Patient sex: M
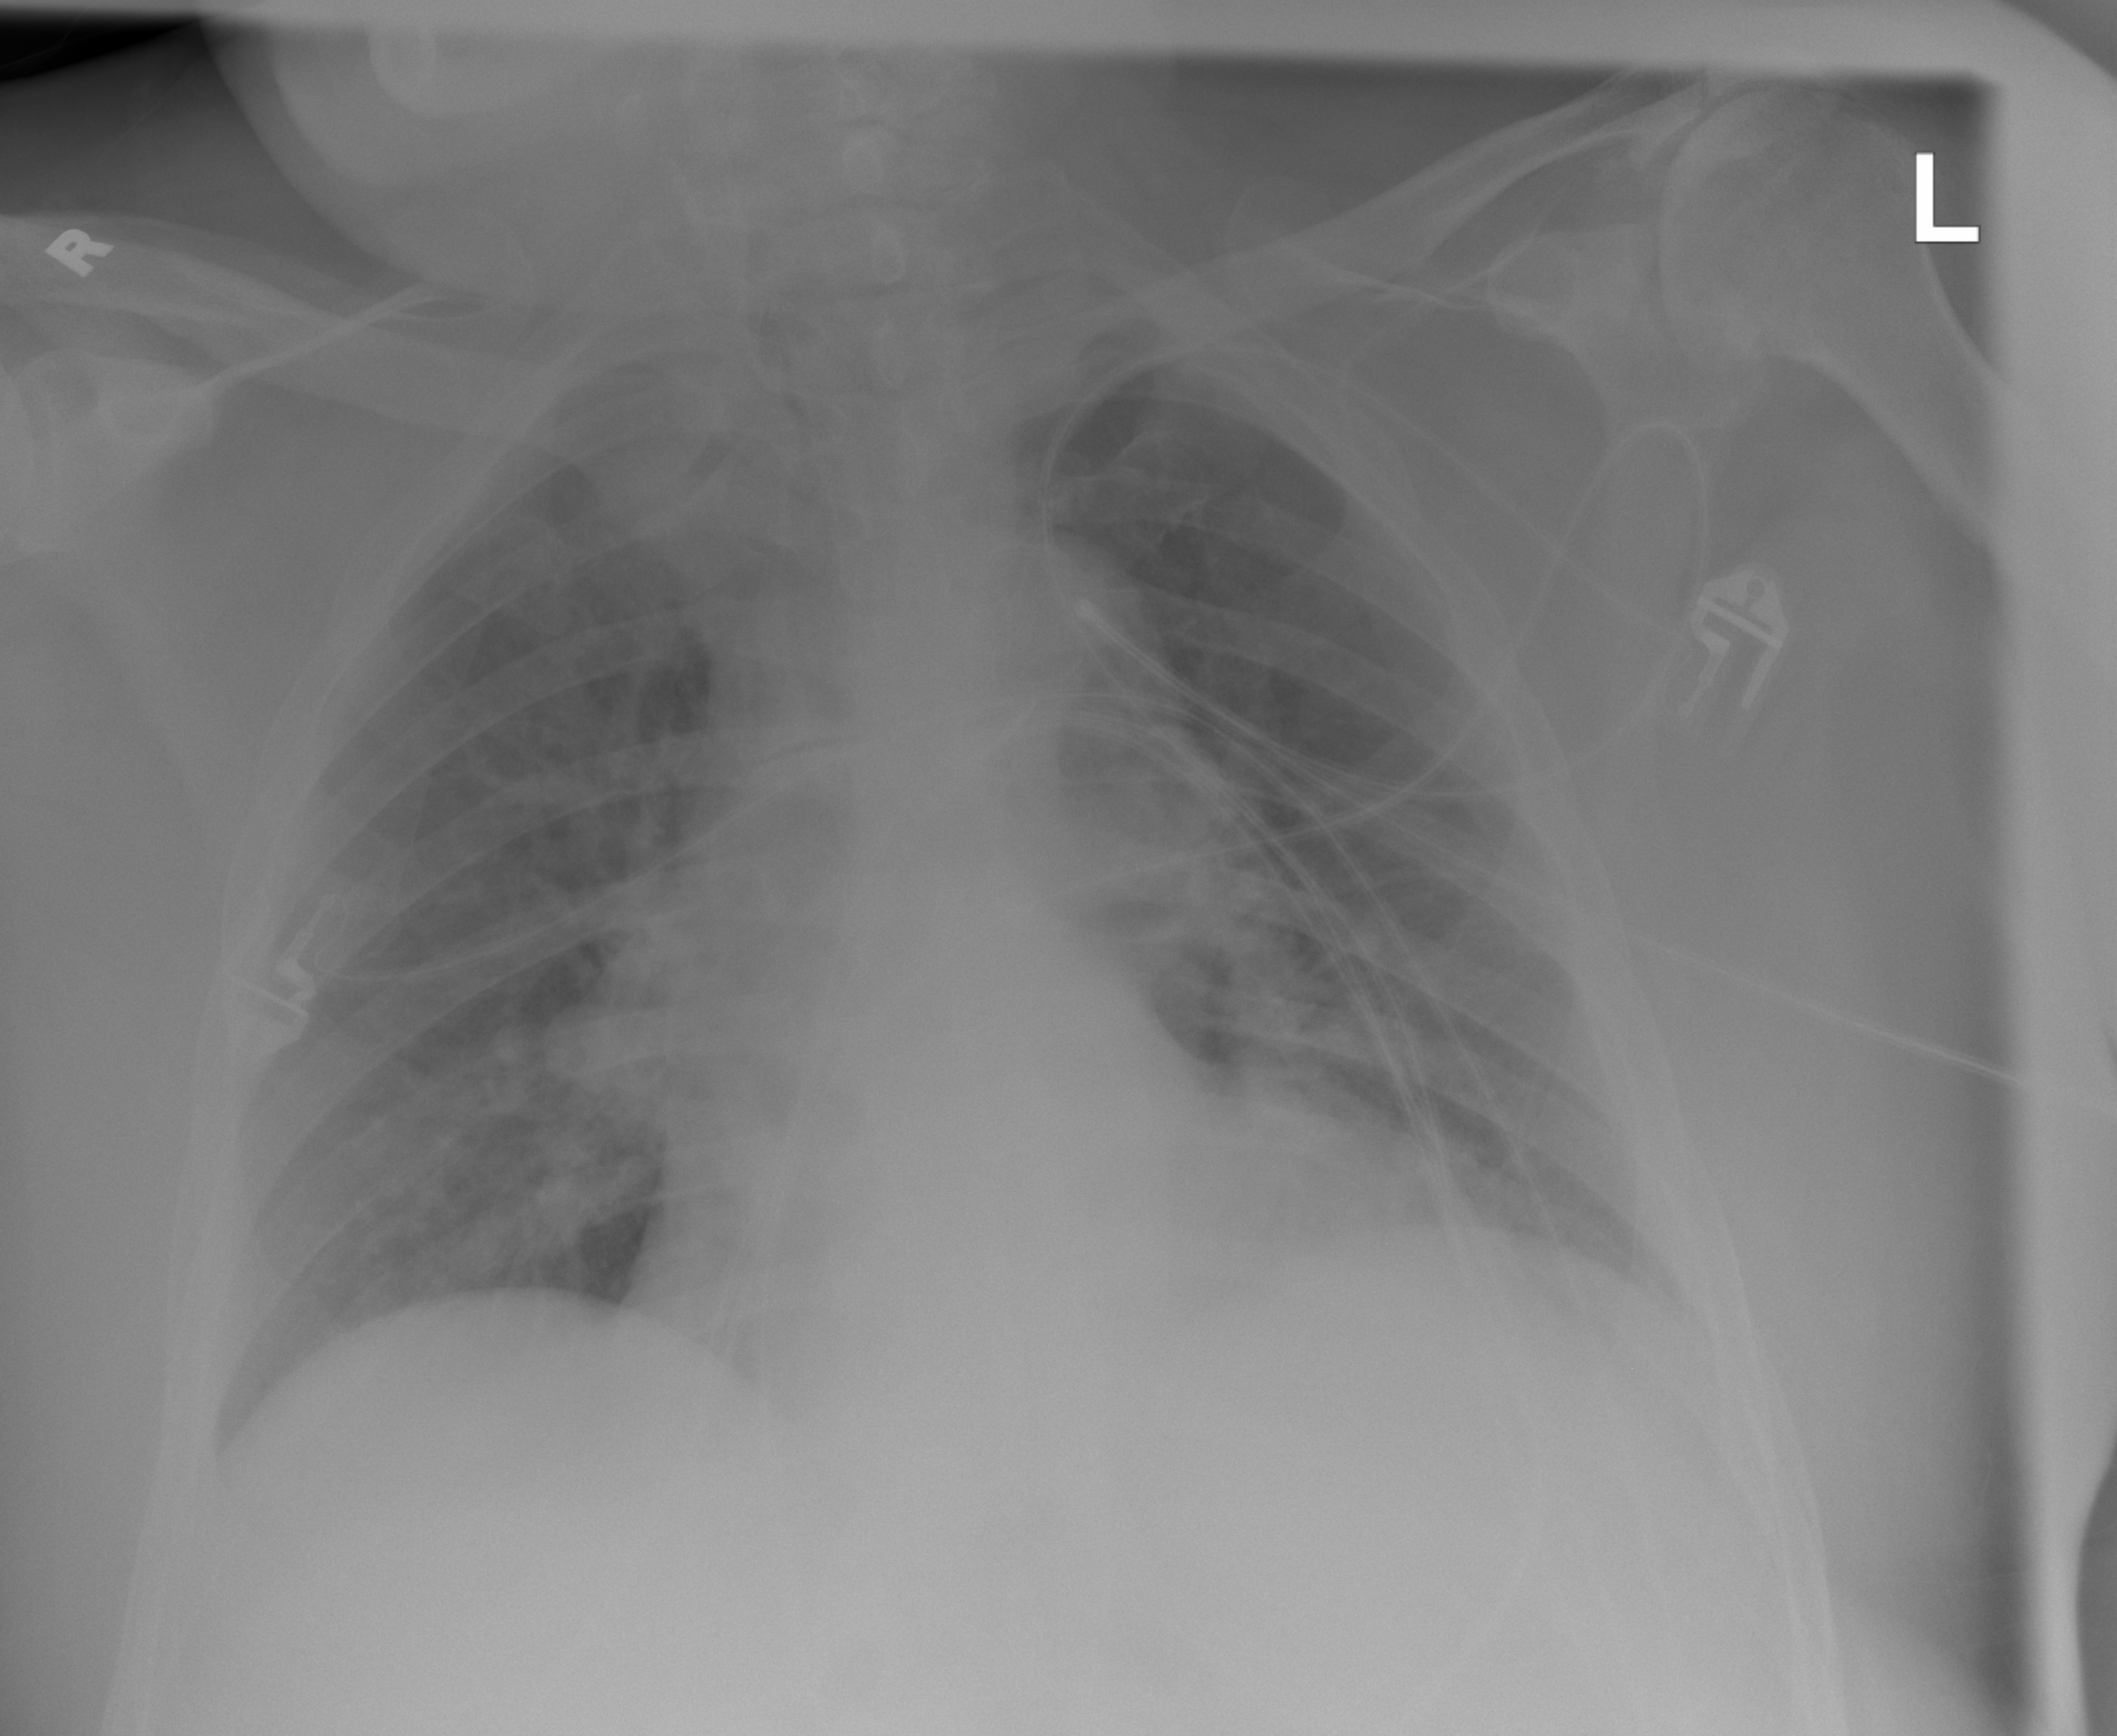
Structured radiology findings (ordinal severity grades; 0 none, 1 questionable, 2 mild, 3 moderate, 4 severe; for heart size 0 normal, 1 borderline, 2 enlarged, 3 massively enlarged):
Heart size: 0
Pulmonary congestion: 0
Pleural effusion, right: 0
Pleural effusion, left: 0
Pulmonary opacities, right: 0
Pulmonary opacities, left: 0
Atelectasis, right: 1
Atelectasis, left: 1